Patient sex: F
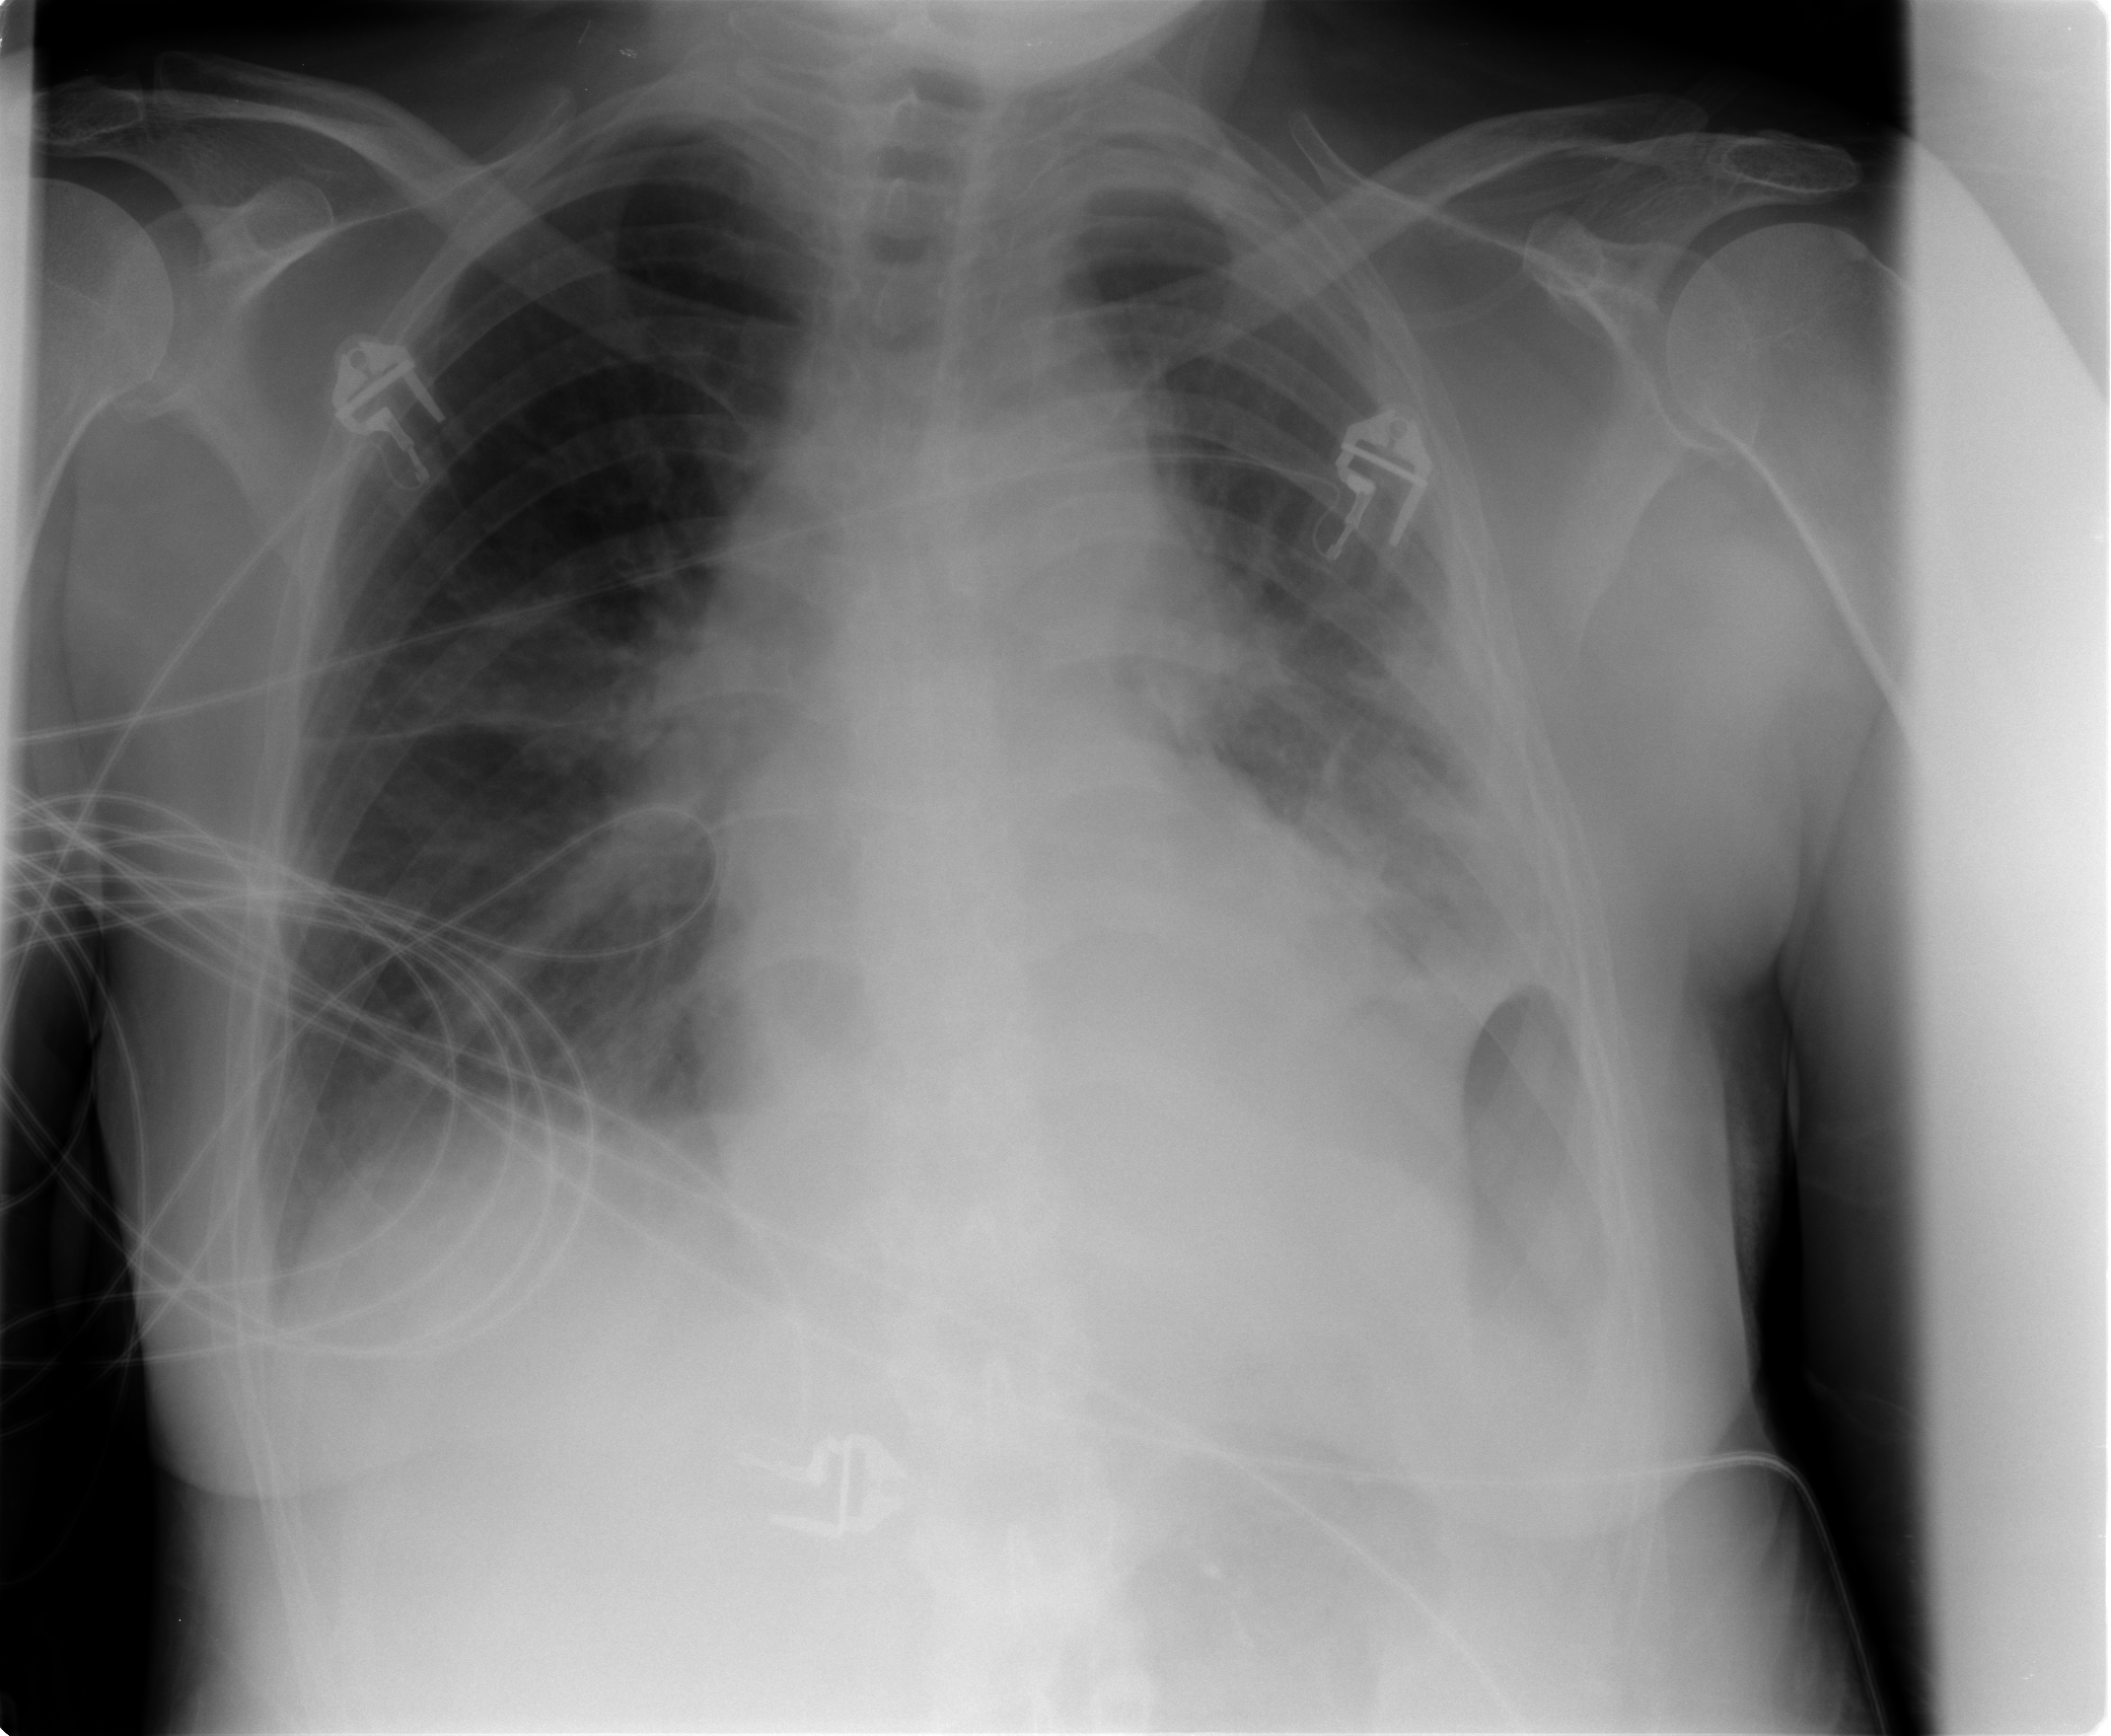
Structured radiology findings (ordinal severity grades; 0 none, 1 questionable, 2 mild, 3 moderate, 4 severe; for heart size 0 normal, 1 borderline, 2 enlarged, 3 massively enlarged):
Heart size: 0
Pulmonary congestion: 2
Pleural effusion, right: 0
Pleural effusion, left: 0
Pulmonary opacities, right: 0
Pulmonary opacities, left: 2
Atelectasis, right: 0
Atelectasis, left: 3